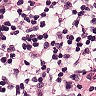
Metastatic tissue present: no